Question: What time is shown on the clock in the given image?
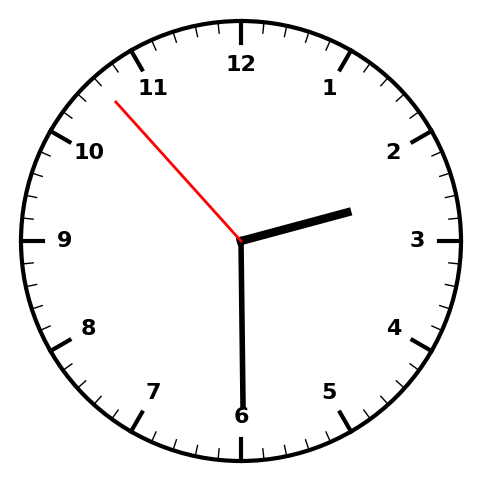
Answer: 02:29:53